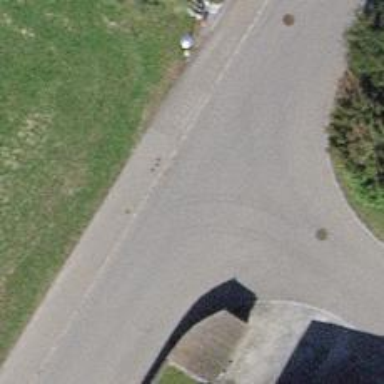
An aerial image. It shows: Residential road with grade 1 track surface.